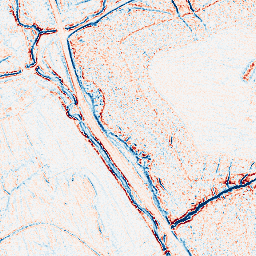
Category: edge_preserving
Decomposition family: bilateral
Decomposition parameters: d: 5
sigma_color: 50
sigma_space: 25
Upsampling method: bilinear
Upsampling parameters: scale: 4
Upsampling scale: 4